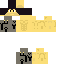
A male skeleton skin with bone, wearing black long hair dressed in a yellow armor chest and gray pants, featuring a closed mouth.